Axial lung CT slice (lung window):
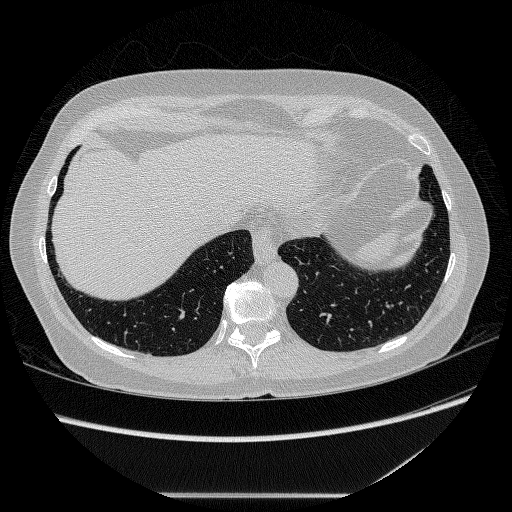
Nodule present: no